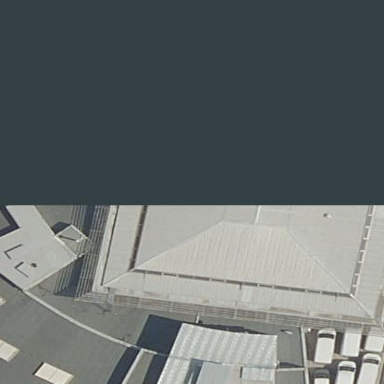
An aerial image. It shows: Car shop.